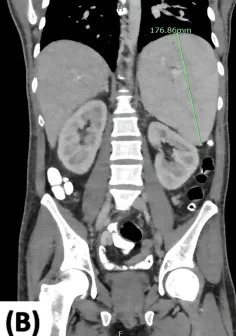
Coronal views of computed tomography (CT) of the chest, abdomen, and pelvis with contrast were completed during the first hospital encounter. (B) New splenomegaly measuring 17.7 cm (previously 8.9 cm) and bilateral nephromegaly (measurements not shown; left kidney 12.9 cm and right kidney 12.6 cm, both previously 11.3 cm).
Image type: radiology (ct)